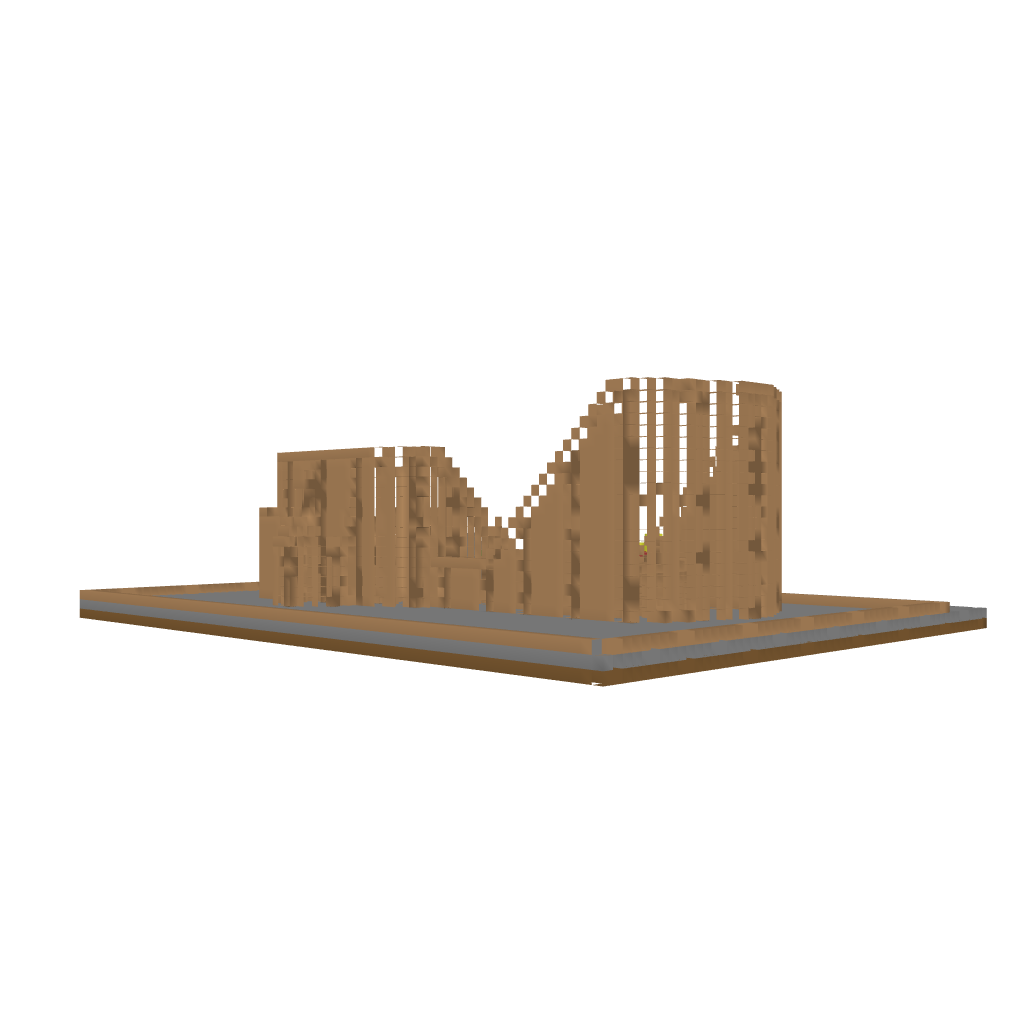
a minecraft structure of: rollercoaster wooden large good quality